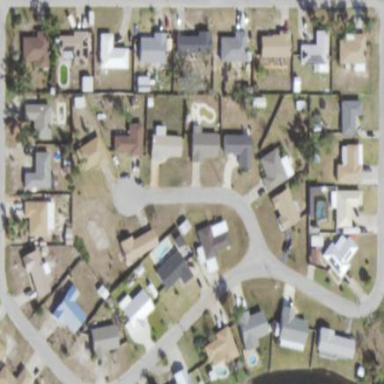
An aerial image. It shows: Residential area consisting of single-family homes.